Question: This is a follow up question to - <URL>
In this apple refection sample code,
<URL>
when the size slider is moved, the image is cut from bottom to top. How can I cut it from top to bottom when the slider is moved? I am trying to understand this tutorial better
'''
//I know the code is in this section here but I can't figure out what to change
- (UIImage *)reflectedImage:(UIImageView *)fromImage withHeight:(NSUInteger)height
{
...
}
//it probably has something to do with this code.
//I think this tells it how much to cut.
//Though I can't figure out how does it know where the 0,0 of the image is and why
// keep 0,0 of the image on the top? I am assuming this is where it hinges its
//point and cuts the image from bottom to top
CGContextRef MyCreateBitmapContext(int pixelsWide, int pixelsHigh)
{
CGColorSpaceRef colorSpace = CGColorSpaceCreateDeviceRGB();
// create the bitmap context
CGContextRef bitmapContext = CGBitmapContextCreate (NULL, pixelsWide, pixelsHigh, 8, 0, colorSpace,(kCGBitmapByteOrder32Little | kCGImageAlphaPremultipliedFirst));
CGColorSpaceRelease(colorSpace);
return bitmapContext;
}
'''

What if the image to reflect was on the top. So in order to show it properly, I need to reveal it from top down, not bottom up. That;s the effect I am trying to achieve. In this case I just moved the UIImageViews around in their storyboard example. You now see my dilemma
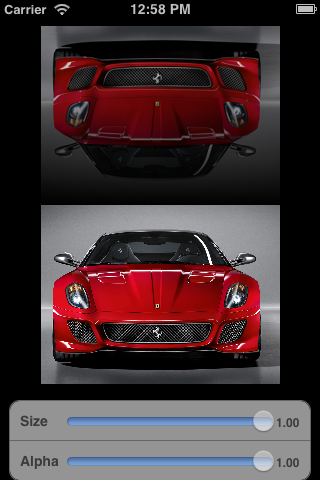
Answer: it's very similar to @Putz1103 answer. You should create a new method starting from the previous - (UIImage *)reflectedImage:(UIImageView *)fromImage withWidth:(NSUInteger)width.
'''
- (UIImage *)reflectedImage:(UIImageView *)fromImage withWidth:(NSUInteger)width andHeight:(NSUInteger)height
{
....
CGContextClipToMask(mainViewContentContext, CGRectMake(0.0, 0.0, width, height), gradientMaskImage);
....
}
'''
Then in slideAction method, use something like:
'''
self.reflectionView.image = [self reflectedImage:self.imageView withWidth:self.imageView.bounds.size.width andHeight:reflectionHeight];
'''
Good luck!